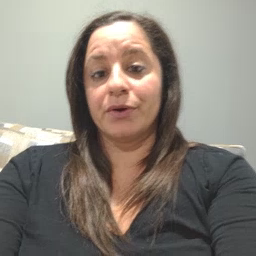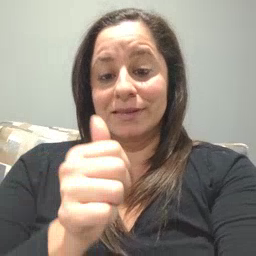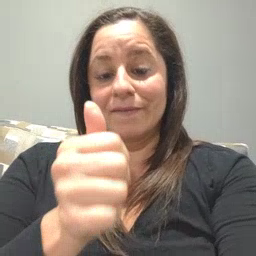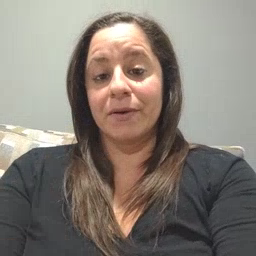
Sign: yourself